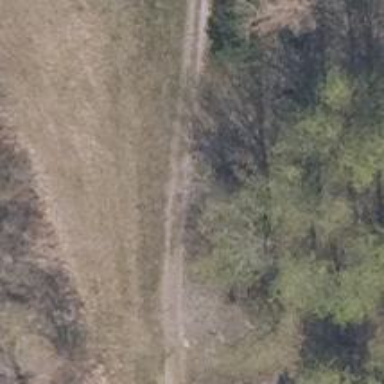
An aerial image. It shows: Grassy track.